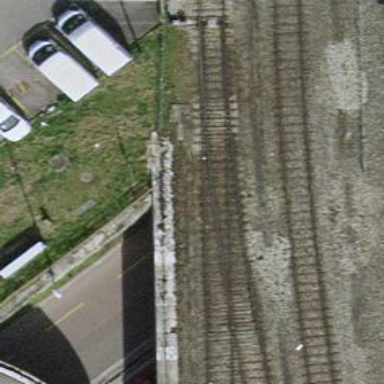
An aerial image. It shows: Bridge over single railway track siding.